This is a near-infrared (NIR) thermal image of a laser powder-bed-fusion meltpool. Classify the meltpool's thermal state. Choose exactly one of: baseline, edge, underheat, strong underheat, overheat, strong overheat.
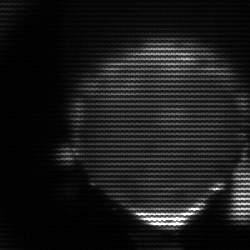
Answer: edge